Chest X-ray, PA view. Patient: 51 years old, sex F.
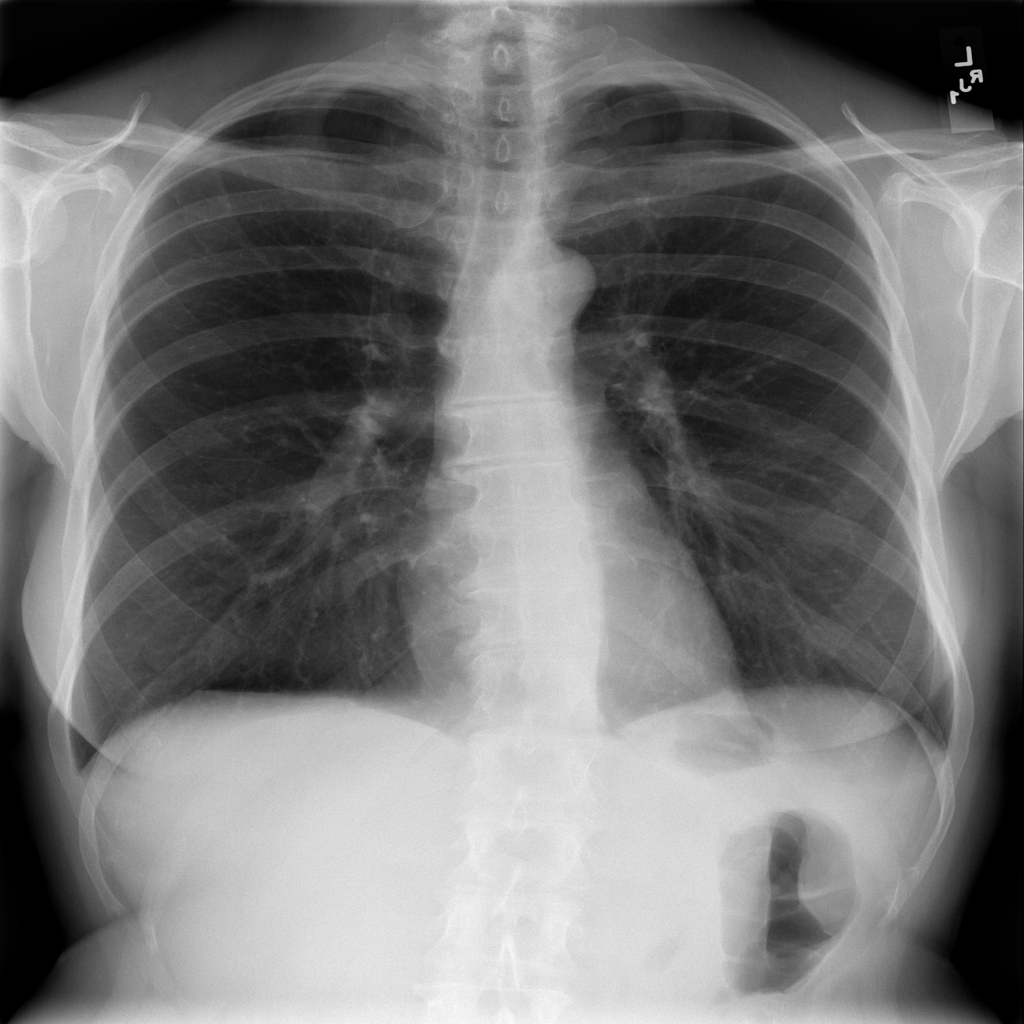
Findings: No Finding